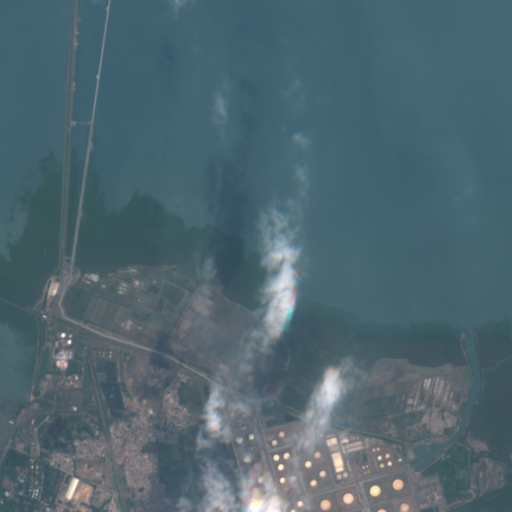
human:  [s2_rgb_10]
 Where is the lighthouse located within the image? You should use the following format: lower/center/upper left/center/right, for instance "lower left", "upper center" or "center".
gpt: The lighthouse is located in the center left of the image.
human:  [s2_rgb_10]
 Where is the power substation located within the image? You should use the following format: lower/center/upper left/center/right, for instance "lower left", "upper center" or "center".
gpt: The power substation is located in the lower center of the image.
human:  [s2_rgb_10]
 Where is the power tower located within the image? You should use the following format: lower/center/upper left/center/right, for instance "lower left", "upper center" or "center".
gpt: The power tower is located in the lower center of the image.
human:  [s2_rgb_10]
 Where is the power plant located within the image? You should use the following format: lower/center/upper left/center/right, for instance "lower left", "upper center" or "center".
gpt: There is no power plant in the image.